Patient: sex M, age 68
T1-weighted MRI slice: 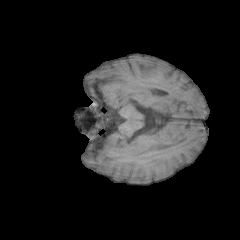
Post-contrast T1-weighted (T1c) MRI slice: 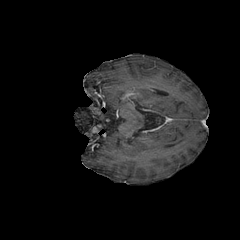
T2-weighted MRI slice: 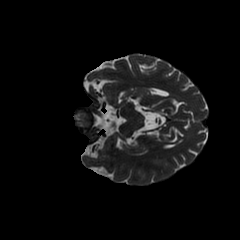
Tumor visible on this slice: no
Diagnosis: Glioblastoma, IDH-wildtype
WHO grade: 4